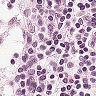
Metastatic tissue present: no